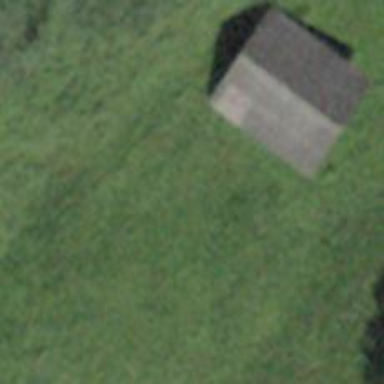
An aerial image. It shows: Stable building.